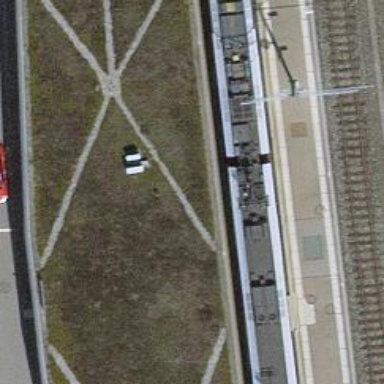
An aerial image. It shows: Station for public transport and railway.